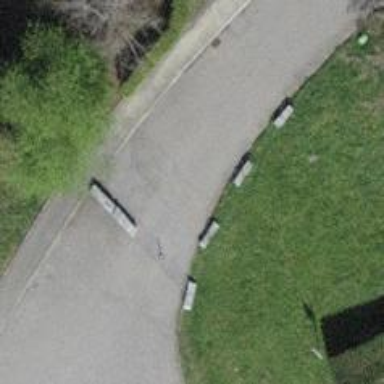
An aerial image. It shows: Block barrier.